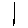
Label: line